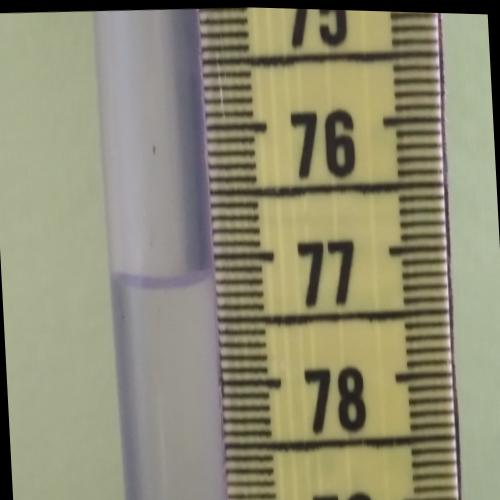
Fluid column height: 77.2 cm